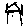
Label: house